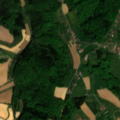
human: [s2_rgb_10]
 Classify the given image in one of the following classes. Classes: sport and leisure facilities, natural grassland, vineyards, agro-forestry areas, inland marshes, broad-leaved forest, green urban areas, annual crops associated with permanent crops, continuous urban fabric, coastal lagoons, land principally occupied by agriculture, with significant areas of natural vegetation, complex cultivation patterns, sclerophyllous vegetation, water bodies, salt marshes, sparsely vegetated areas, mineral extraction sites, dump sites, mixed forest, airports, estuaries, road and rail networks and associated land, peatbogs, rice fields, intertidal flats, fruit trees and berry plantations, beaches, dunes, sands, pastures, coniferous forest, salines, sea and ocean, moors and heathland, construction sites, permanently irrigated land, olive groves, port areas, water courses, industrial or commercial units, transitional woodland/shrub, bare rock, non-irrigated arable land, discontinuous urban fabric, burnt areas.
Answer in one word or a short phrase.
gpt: non-irrigated arable land, complex cultivation patterns, broad-leaved forest